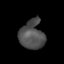
Tissue: lung
Cell type: Epithelial cells
Senescence score: 0.2192
Nuclear area (px): 690
Mean DAPI intensity: 80.059